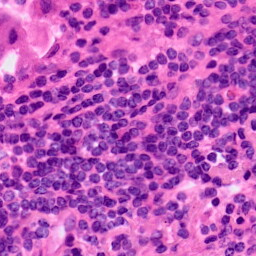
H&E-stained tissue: Lung